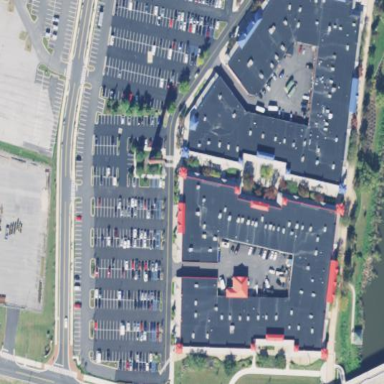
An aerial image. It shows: Retail building.